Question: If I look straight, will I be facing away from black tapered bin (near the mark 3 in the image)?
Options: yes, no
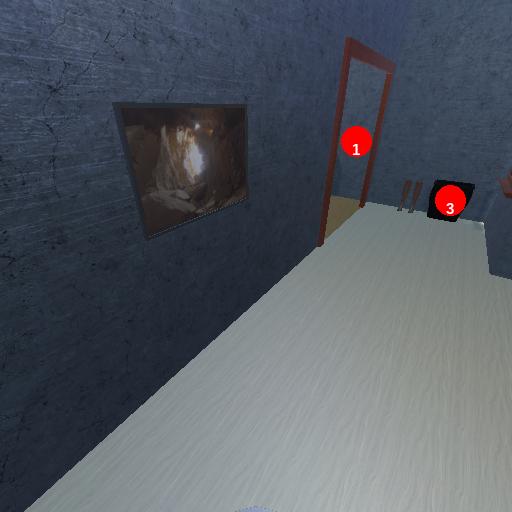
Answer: yes